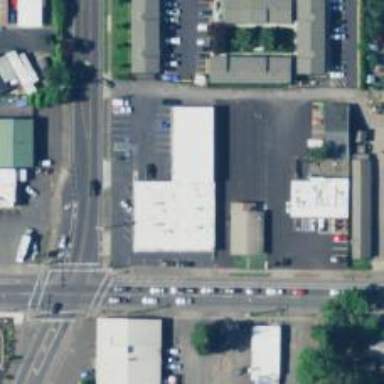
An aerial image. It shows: Convenience shop.